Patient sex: M
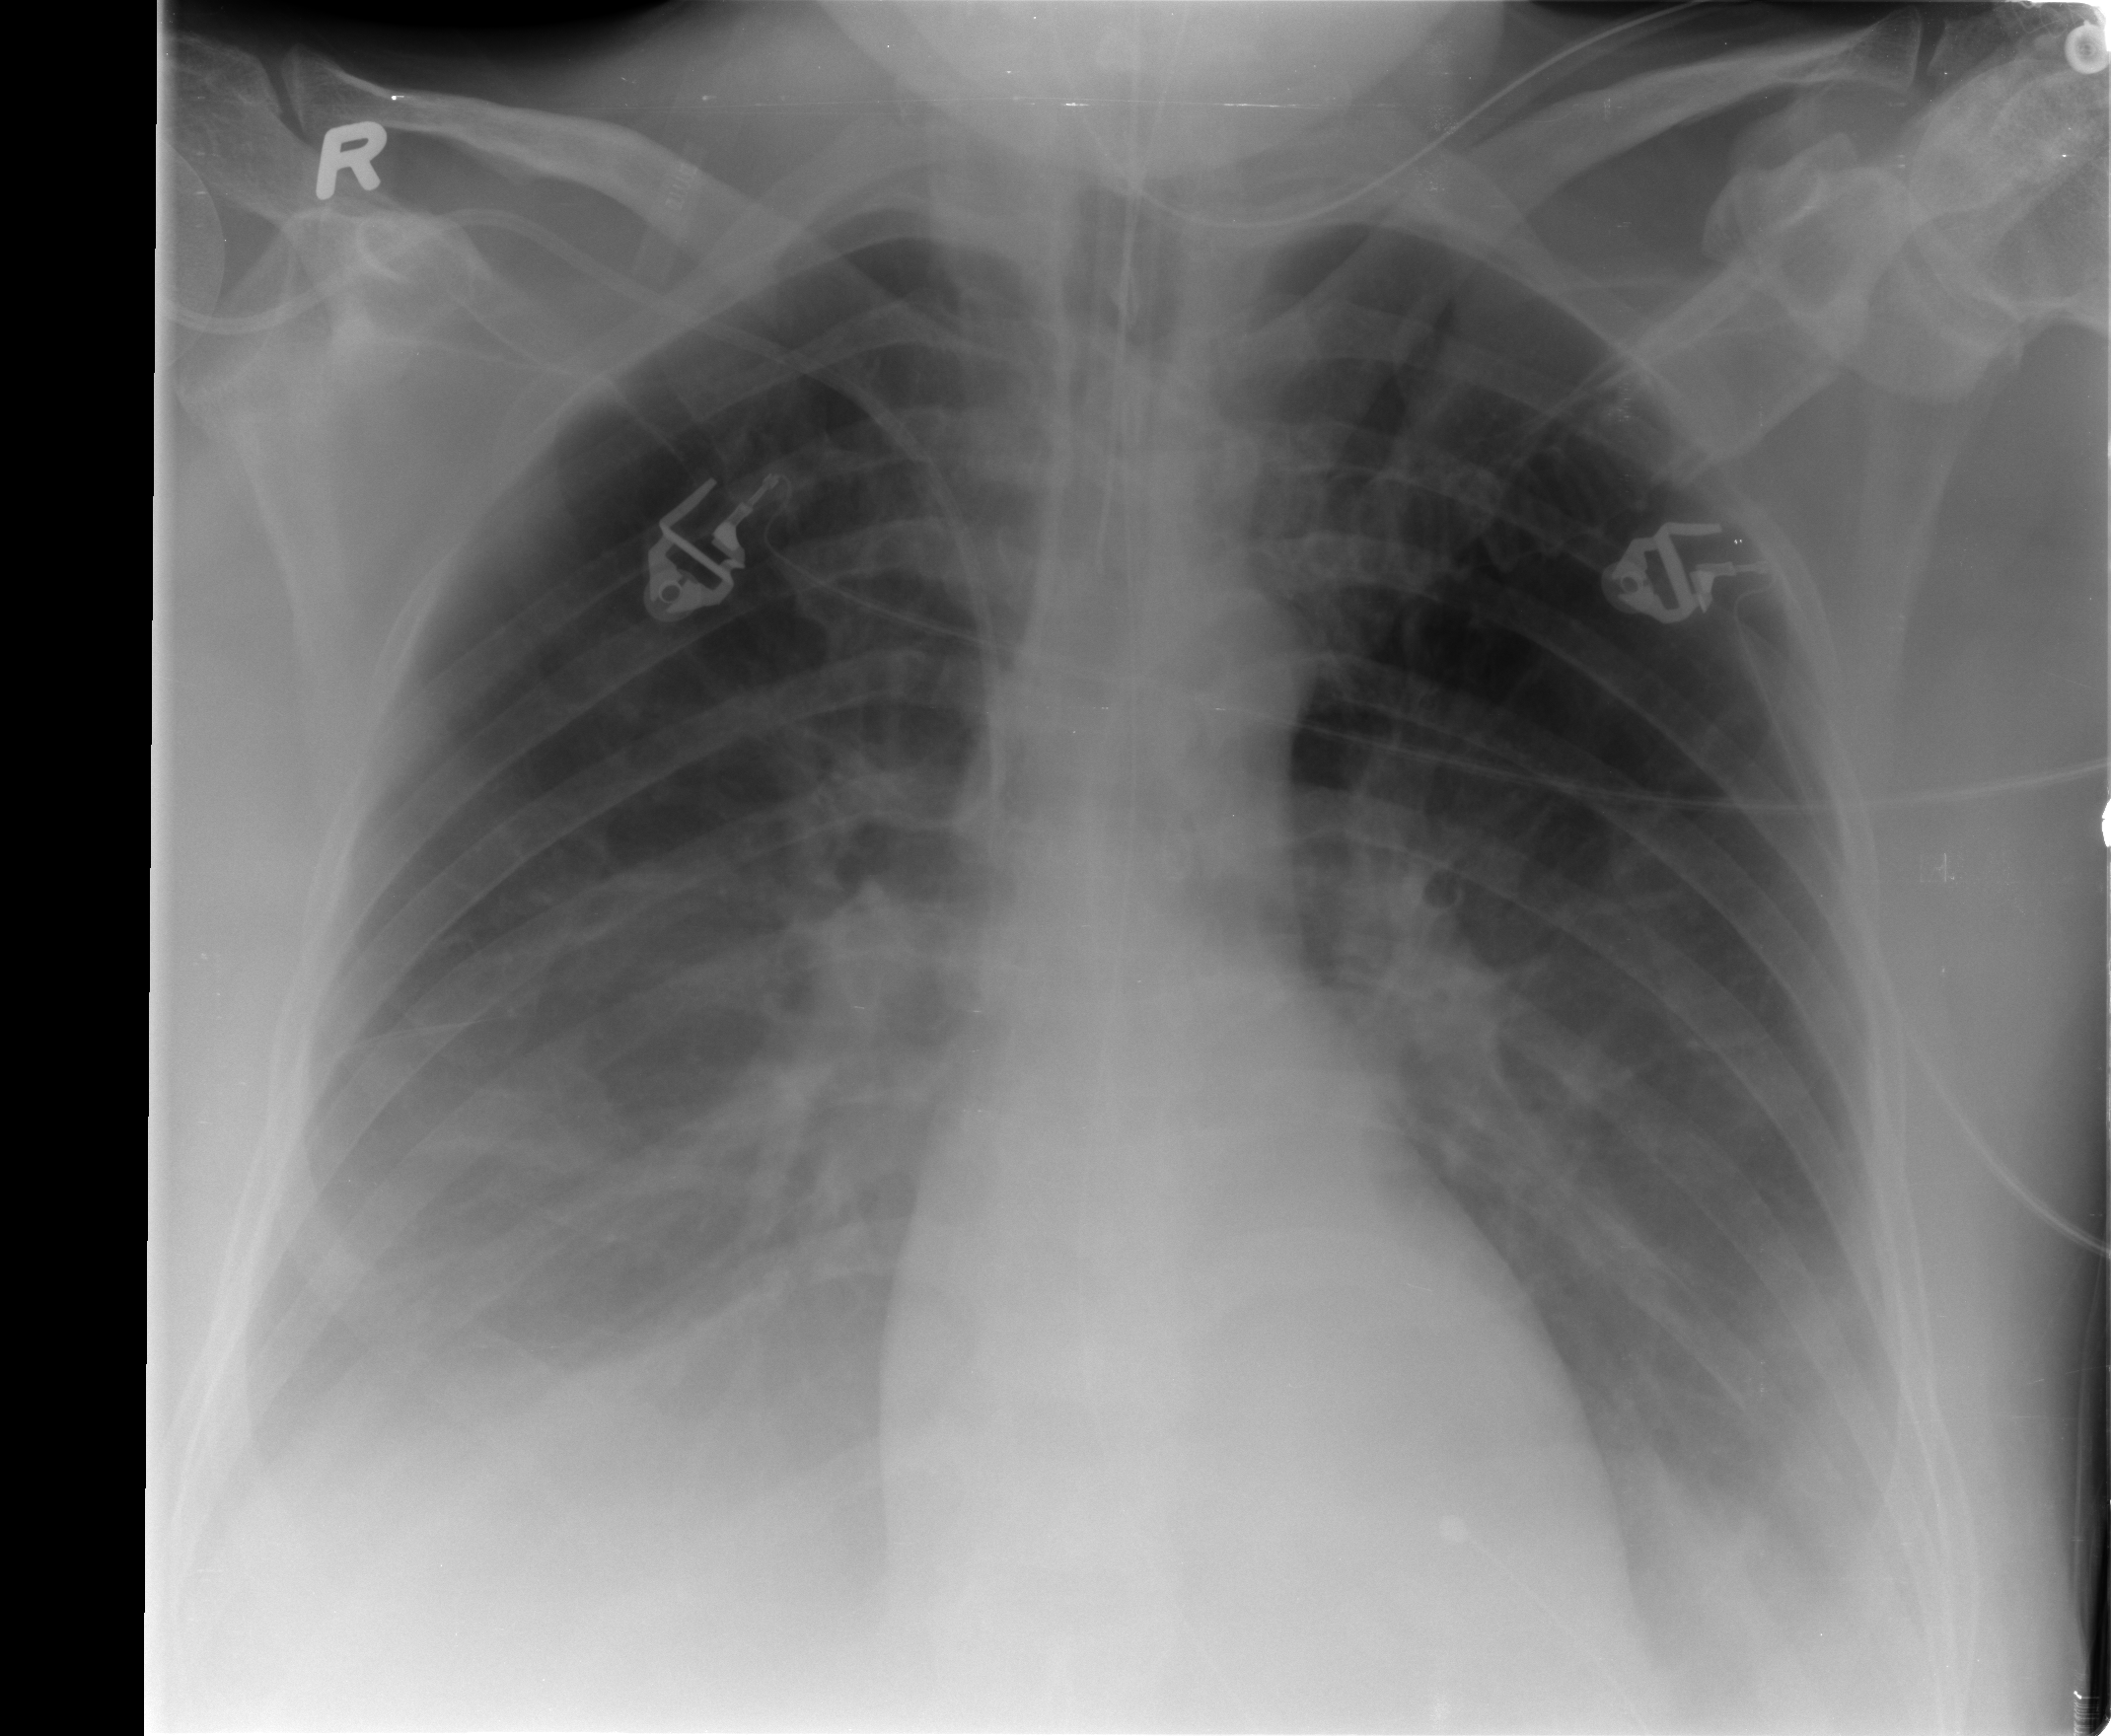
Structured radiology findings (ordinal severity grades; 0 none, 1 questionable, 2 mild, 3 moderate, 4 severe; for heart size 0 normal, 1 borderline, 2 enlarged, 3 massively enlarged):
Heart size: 0
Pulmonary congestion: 0
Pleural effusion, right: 2
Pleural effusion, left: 2
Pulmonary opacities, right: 0
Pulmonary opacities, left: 0
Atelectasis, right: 2
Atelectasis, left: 2